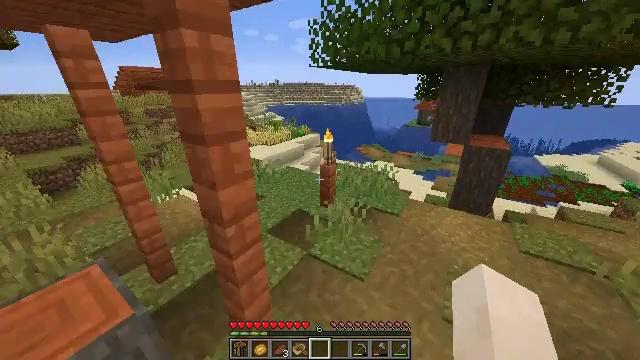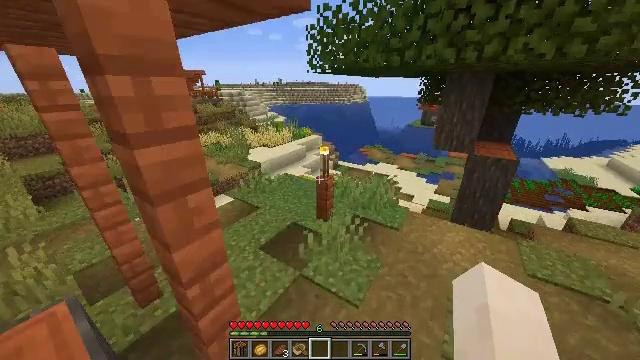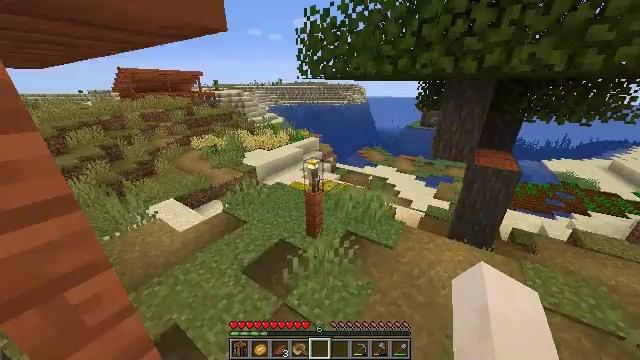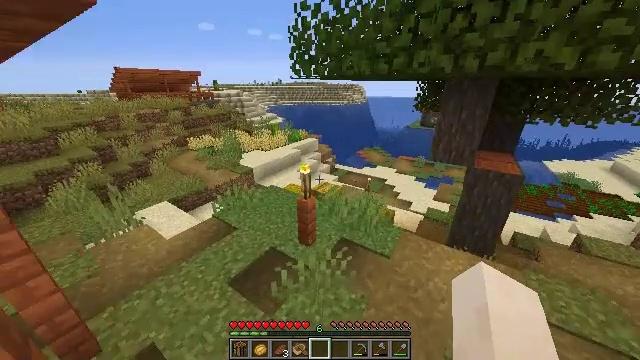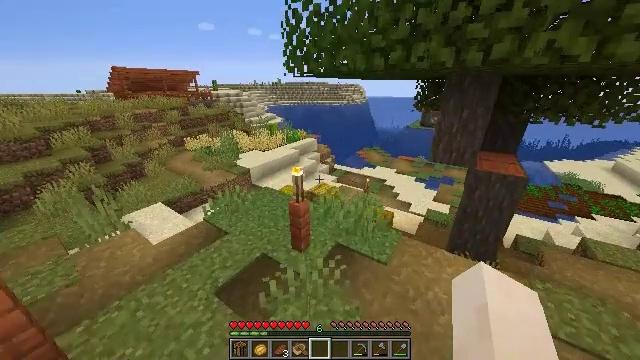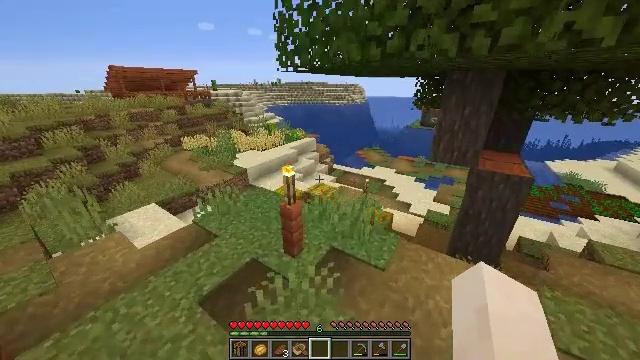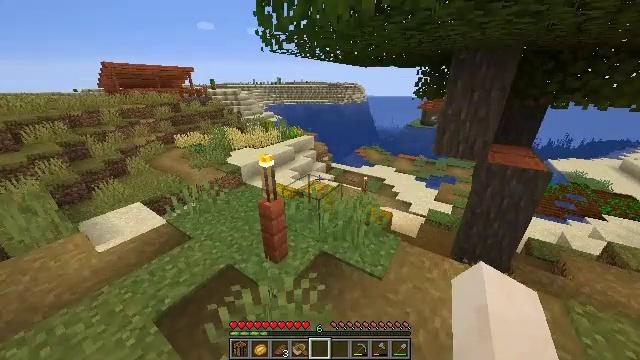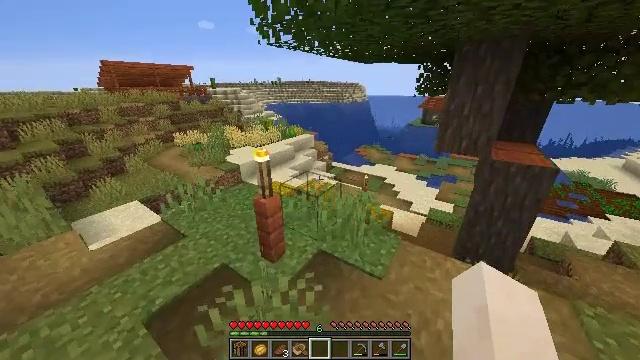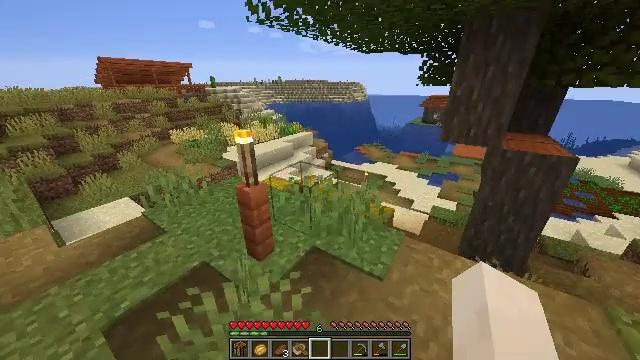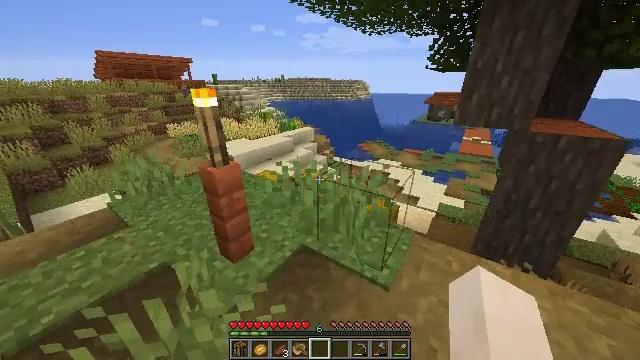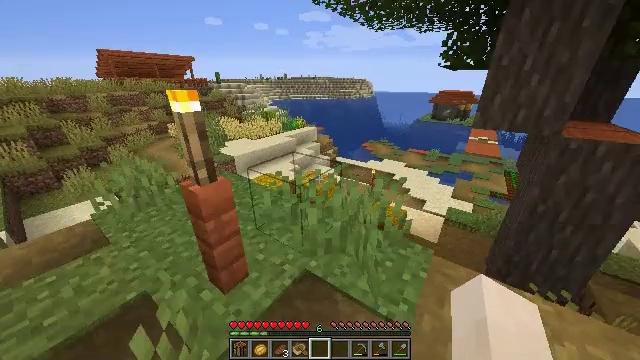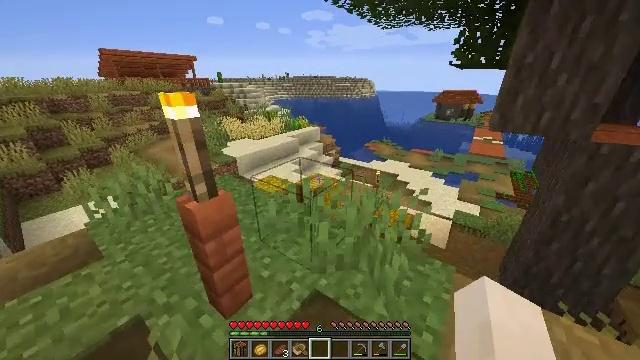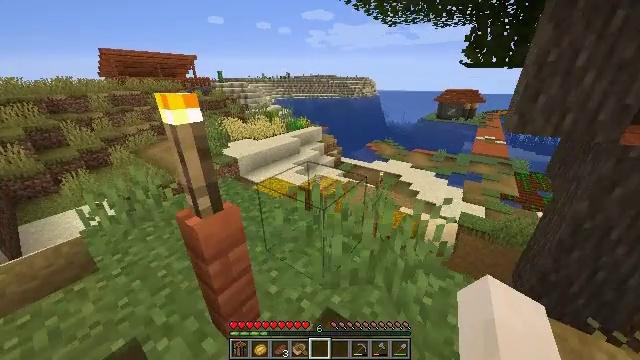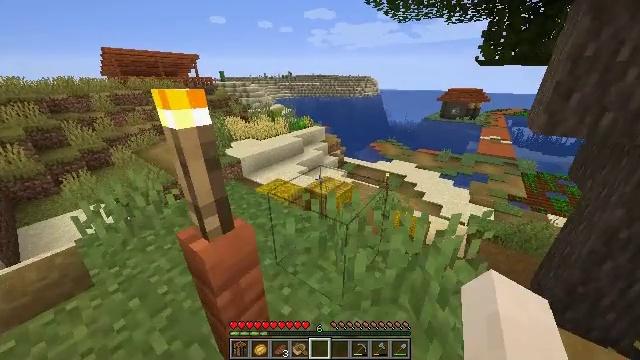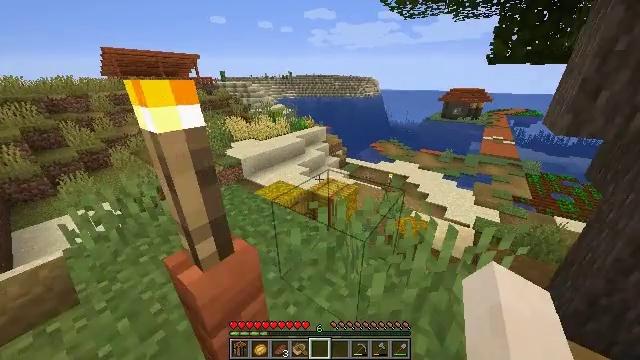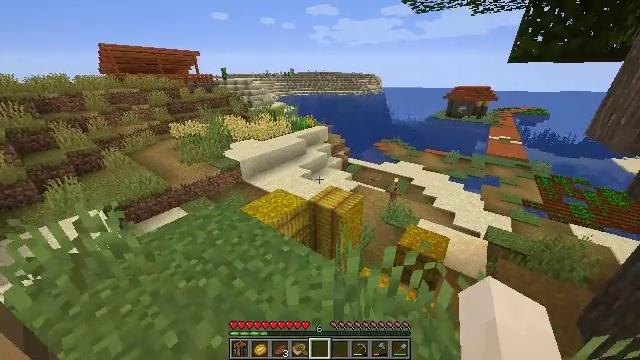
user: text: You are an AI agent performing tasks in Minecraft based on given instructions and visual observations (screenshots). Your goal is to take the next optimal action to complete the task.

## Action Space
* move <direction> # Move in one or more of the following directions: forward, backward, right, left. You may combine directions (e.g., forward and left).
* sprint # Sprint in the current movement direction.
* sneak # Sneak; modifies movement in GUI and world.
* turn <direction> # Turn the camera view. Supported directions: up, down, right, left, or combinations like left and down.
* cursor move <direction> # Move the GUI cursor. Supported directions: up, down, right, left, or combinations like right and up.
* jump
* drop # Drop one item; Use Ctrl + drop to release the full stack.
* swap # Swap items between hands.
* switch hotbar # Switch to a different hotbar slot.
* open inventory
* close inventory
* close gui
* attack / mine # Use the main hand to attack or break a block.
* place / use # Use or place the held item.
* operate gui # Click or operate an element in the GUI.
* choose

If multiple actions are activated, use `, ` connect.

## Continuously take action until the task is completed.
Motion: motion action
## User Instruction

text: Gather the acacia fence.
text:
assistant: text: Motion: move forward and move right, sprint, jump
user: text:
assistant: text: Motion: move forward and move right, sprint, jump
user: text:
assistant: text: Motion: move forward and move right, sprint, jump
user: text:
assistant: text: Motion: move forward, sprint
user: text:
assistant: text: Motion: move forward, sprint
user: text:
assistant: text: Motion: move forward, sprint
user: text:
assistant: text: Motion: move forward, sprint
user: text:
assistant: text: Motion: move forward and move left, sprint
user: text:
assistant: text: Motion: move forward and move left, sprint
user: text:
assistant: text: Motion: move forward and move left, sprint
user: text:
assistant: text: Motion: move forward and move left, sprint
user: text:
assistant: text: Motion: move forward and move left, sprint
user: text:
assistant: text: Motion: move forward, sprint
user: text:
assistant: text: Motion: move forward, sprint
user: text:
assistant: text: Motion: move forward, sprint
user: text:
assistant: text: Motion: move forward, sprint
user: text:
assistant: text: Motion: move forward, sprint
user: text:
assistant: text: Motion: move forward, sprint
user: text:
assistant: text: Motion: move forward and move right, sprint
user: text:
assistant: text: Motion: move forward and move right, sprint
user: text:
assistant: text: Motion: move forward and move right, sprint
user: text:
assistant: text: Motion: move forward and move right, sprint
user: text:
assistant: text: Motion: move forward, sprint
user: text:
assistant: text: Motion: move forward, sprint, turn right and down
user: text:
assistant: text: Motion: move forward, sprint, turn right and down
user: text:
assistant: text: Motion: move forward, sprint, turn right and down
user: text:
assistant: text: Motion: move forward, sprint, turn right and down
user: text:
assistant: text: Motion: move forward, sprint, turn down
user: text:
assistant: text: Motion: move forward, sprint, turn down
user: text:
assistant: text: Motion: move forward, sprint